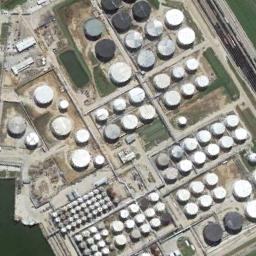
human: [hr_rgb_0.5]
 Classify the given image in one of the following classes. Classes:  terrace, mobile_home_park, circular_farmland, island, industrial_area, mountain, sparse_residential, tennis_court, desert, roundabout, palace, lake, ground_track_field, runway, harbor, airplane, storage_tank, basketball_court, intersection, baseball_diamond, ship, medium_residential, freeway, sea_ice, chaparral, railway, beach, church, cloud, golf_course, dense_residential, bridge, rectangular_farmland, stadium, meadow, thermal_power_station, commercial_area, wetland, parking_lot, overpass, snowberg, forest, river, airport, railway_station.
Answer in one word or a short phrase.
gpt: storage_tank